Interaction volume radius: 5 \u00c5
Interaction volume height: 10 \u00c5
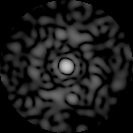
Disorder parameter: 0.8597